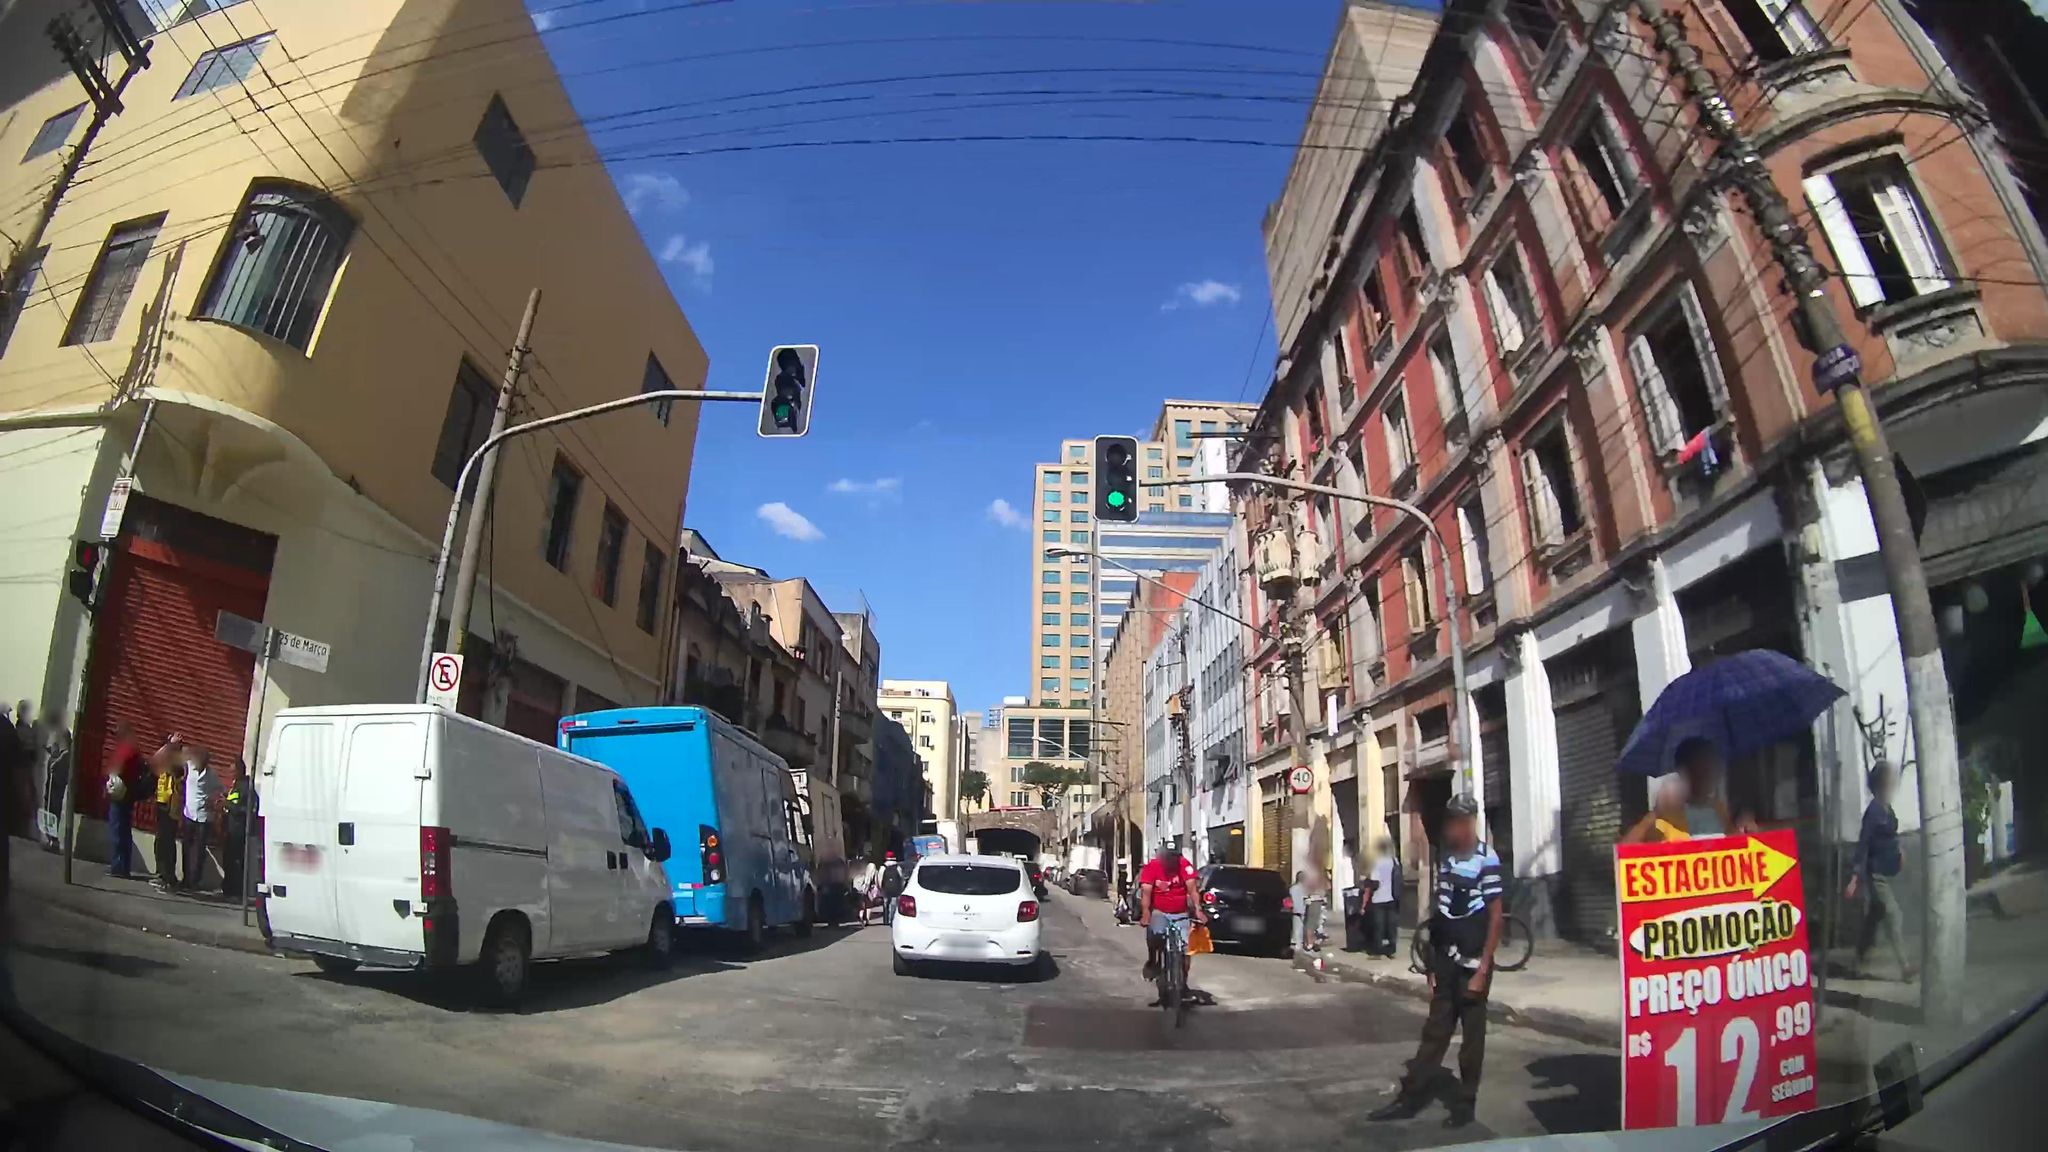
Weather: clear
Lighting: day
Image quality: good
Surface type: driving surface
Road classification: steps, service
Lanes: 1
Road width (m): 3.0
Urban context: urban centre
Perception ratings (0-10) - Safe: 4.27, Lively: 6.32, Beautiful: 2.61, Boring: 1.53, Depressing: 7.27, Wealthy: 5.6